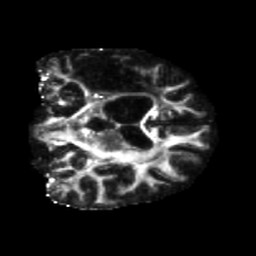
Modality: FA
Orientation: coronal
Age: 46
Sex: male
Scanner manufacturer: siemens
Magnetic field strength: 3 T
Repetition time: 5.25 s
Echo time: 0.08 s